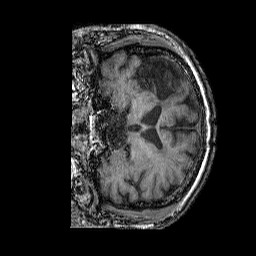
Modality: T1w
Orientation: coronal
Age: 49
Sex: male
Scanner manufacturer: siemens
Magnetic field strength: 3 T
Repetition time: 2.25 s
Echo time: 0.00411 s